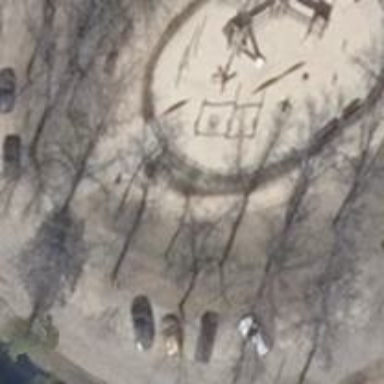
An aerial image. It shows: Playground with swings.